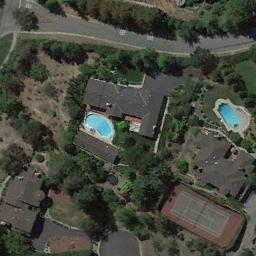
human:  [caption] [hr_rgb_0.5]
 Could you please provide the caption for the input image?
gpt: The tennis court is on the grass next to some trees and roads .

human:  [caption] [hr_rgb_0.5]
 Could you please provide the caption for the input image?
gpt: There is a blue tennis court in this residential area .

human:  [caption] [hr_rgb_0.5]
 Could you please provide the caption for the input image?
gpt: Many buildings of different shapes are beside the tennis courts .

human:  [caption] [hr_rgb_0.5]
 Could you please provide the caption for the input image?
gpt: Tennis court and swimming pool on bare land in the middle of the building surrounded by trees .

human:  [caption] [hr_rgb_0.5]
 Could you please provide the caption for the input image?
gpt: There are some green trees around the tennis court .